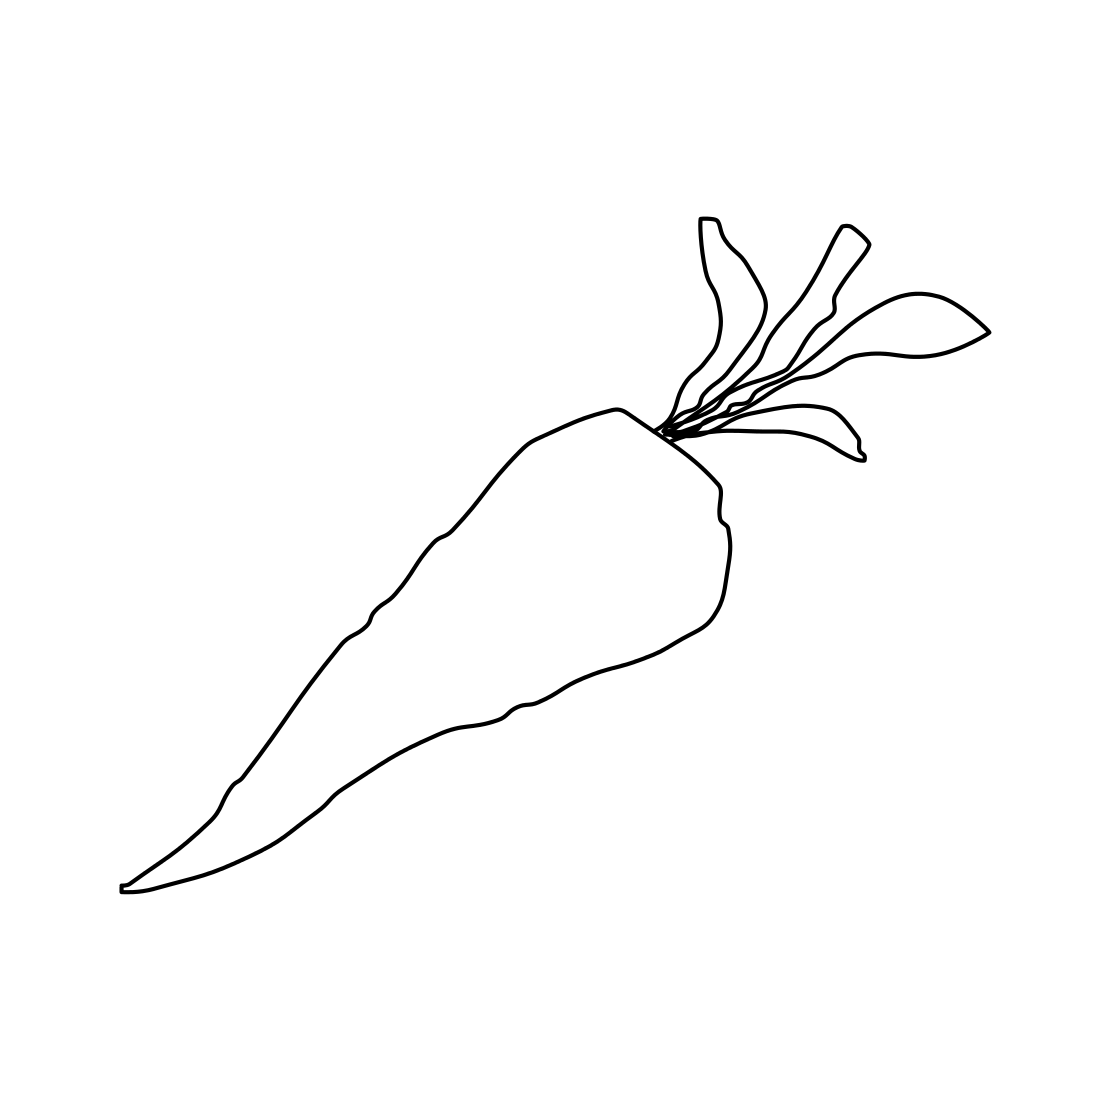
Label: carrot